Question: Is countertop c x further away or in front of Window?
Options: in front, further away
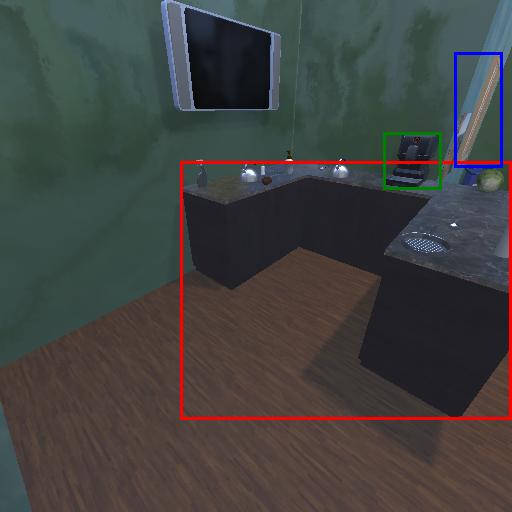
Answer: in front